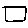
Label: square